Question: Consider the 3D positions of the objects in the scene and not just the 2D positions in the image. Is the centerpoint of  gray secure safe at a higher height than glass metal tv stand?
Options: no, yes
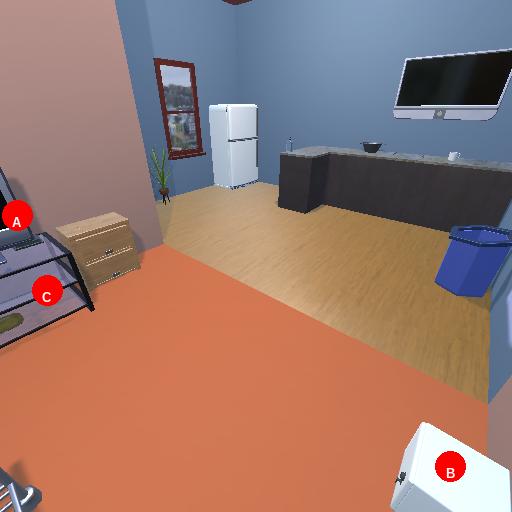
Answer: no